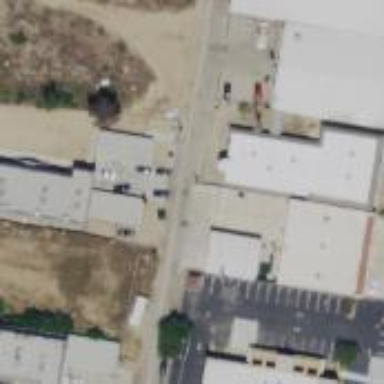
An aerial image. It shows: Alley classified as service road.